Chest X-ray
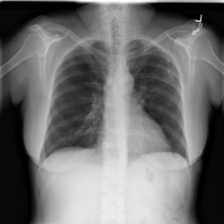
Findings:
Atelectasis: negative
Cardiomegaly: negative
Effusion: negative
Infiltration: negative
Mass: negative
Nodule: negative
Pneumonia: negative
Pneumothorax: negative
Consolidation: negative
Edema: negative
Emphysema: negative
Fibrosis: negative
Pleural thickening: negative
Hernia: negative